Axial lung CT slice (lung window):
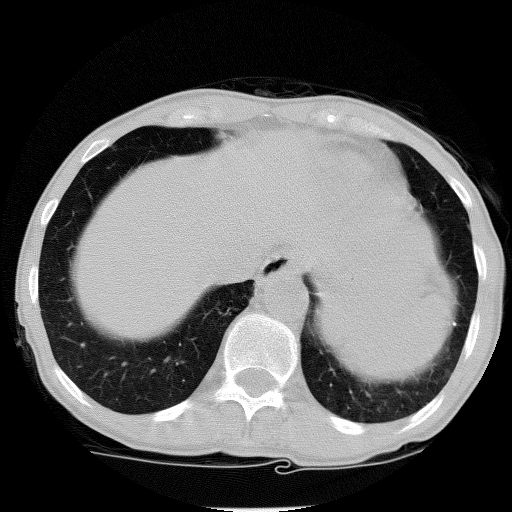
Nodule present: no